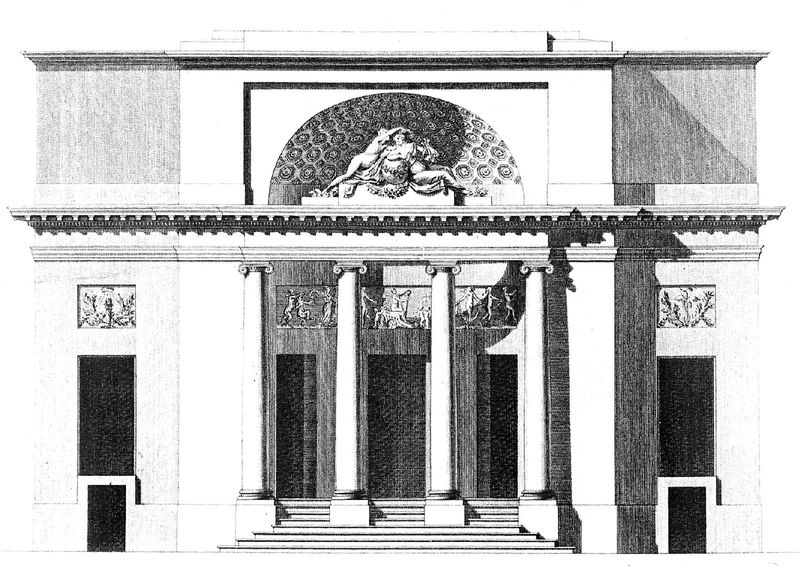
Titel: Pavillon der Tänzerin Guimard in Paris
Künstler: Claude Nicolas Ledoux
Standort: Paris, Pavillon Guimard (EU - F)
Schlagwörter: nackt, schatten, weiß, frauen, fenster, schwarz, skizze, säulen, zeichnung, gebäude, haus, architektur, sockel, stein, figur, skulptur, relief, liegen, fassade, türen, grafik, rundbogen, kuppel, treppe, treppen, dekoration, bordüre, stufen, eingang, eingänge, arkade, entwurf, darstellung, fries, portal, sims, kalotte, portikus, kasetten, konsole, aufriss, zahnschnitt, ionica, ionische säule, gebälke, ppostament